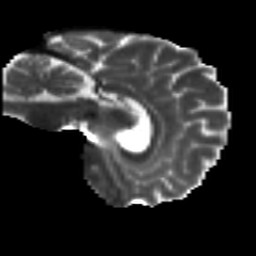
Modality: T2w
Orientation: sagittal
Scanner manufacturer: siemens
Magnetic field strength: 3 T
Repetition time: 8.1 s
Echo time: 0.082 s